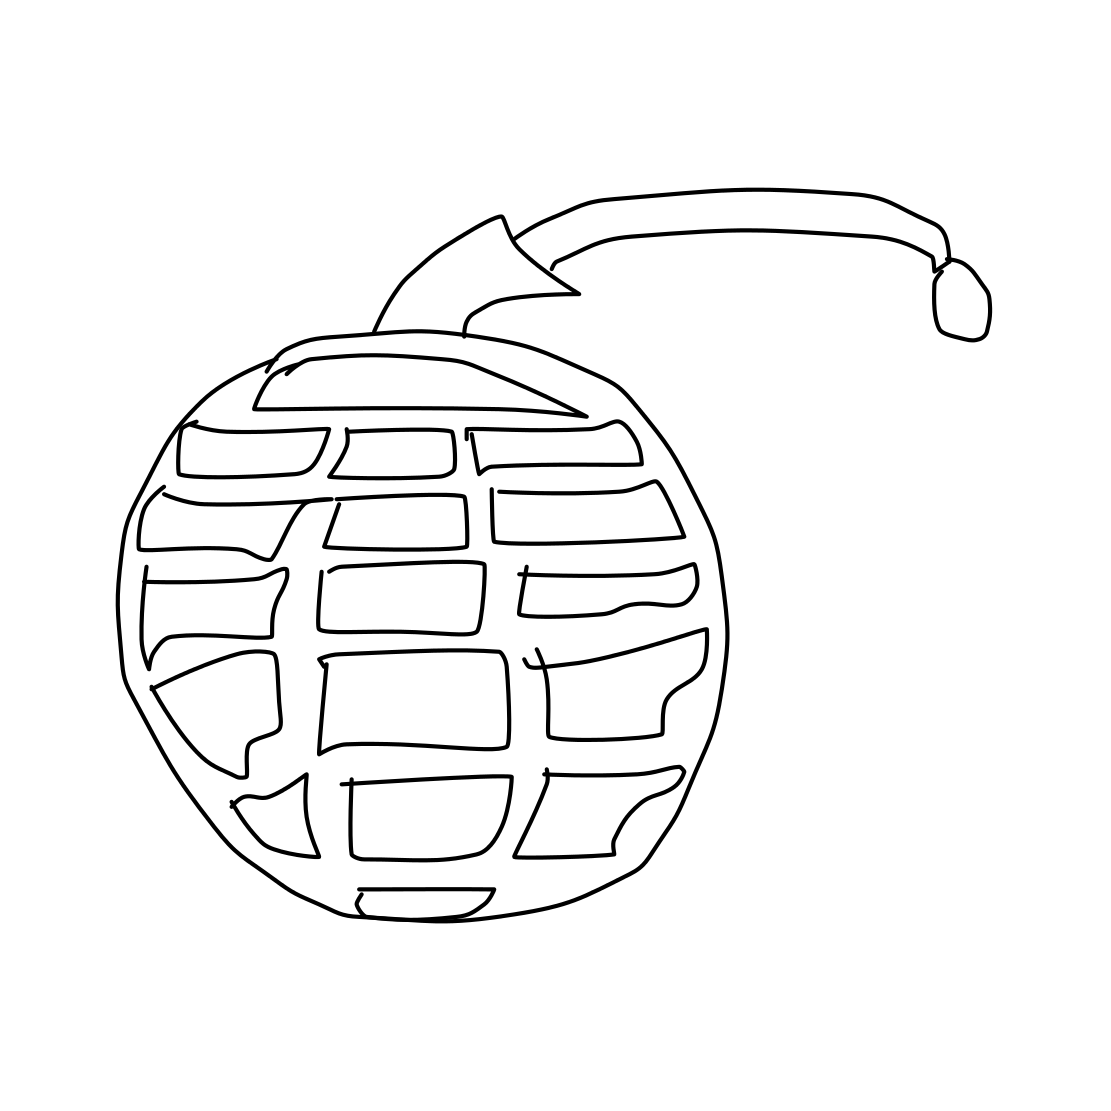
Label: grenade